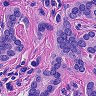
Metastatic tissue present: yes